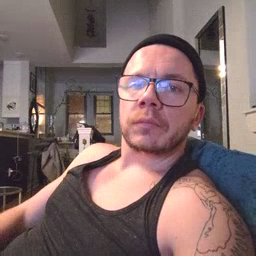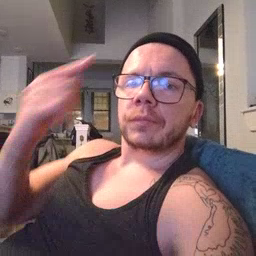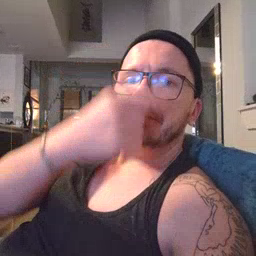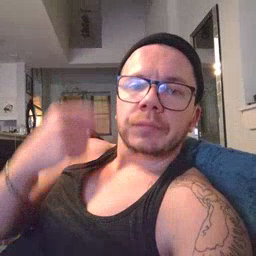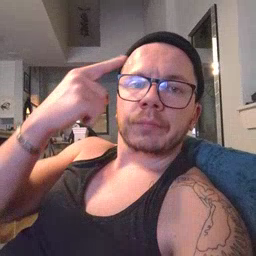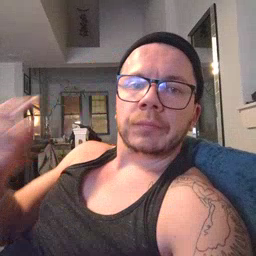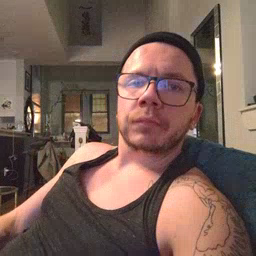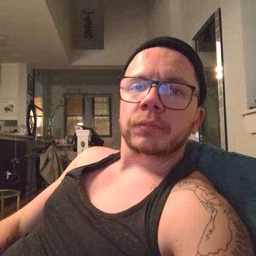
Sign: face